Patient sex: M
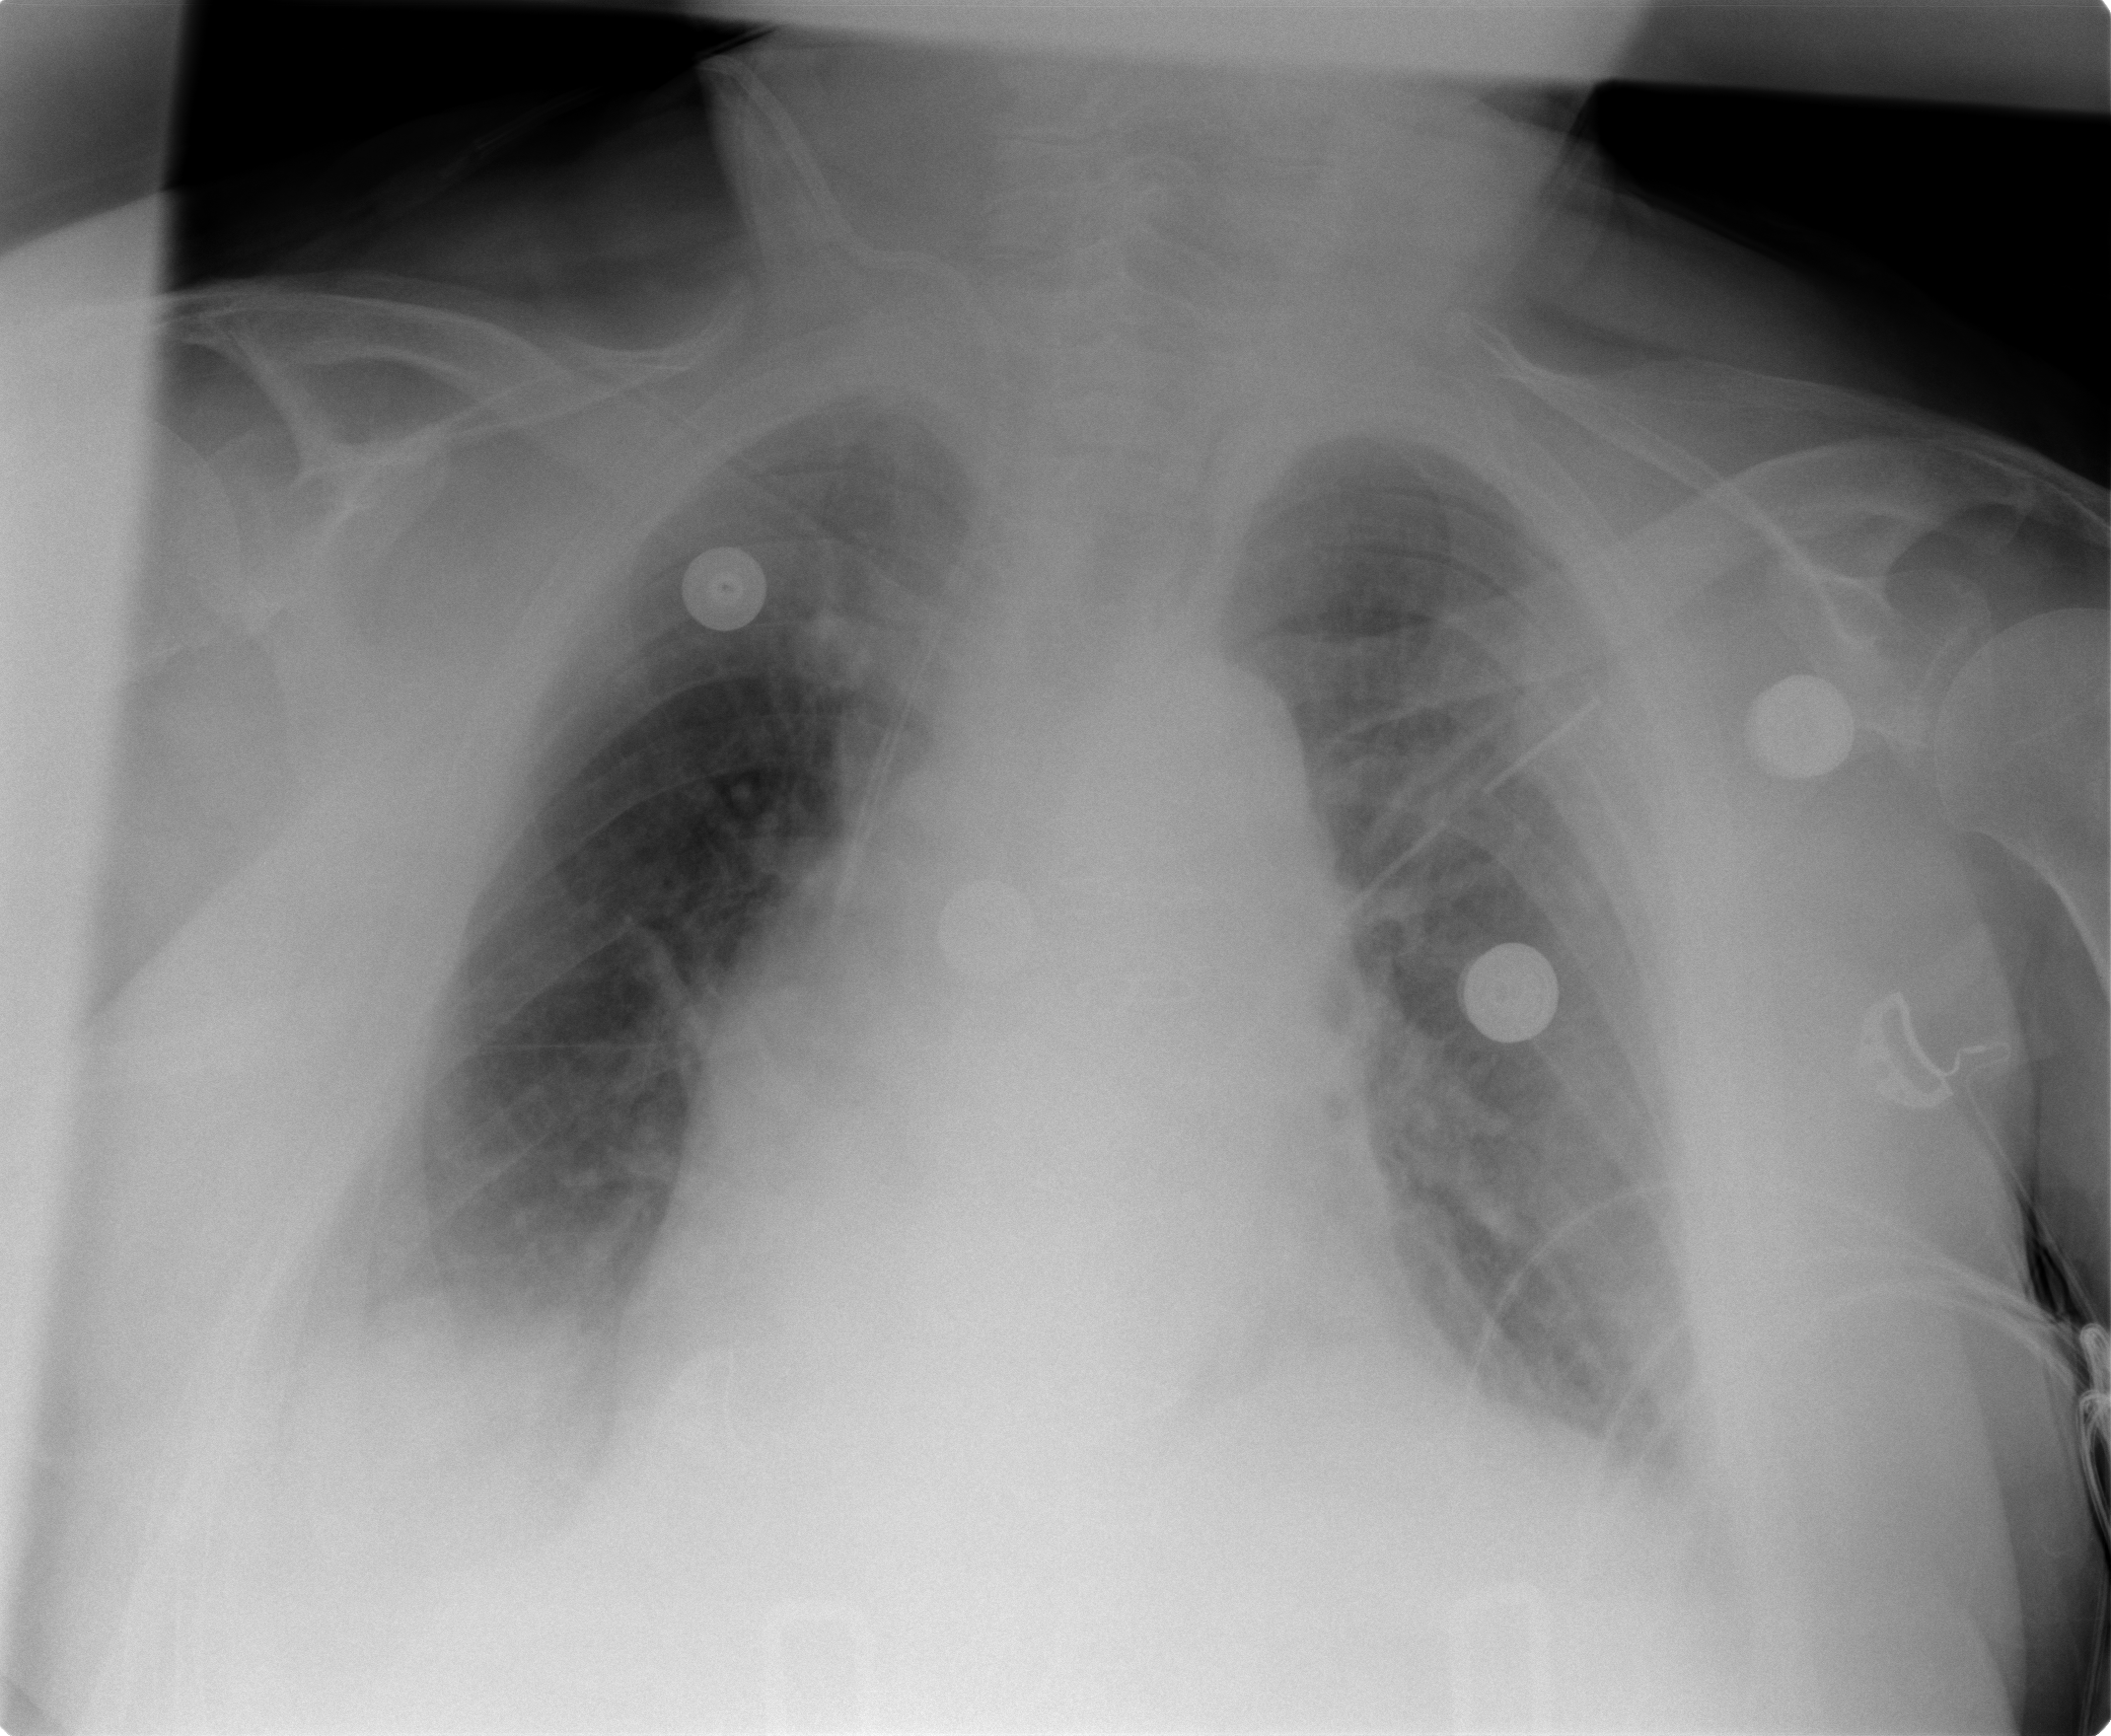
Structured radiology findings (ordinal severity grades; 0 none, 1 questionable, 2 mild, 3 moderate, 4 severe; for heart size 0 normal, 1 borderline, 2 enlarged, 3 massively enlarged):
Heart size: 2
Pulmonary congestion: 3
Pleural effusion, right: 2
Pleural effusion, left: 2
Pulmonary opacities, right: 0
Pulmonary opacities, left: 0
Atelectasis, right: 2
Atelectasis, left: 2